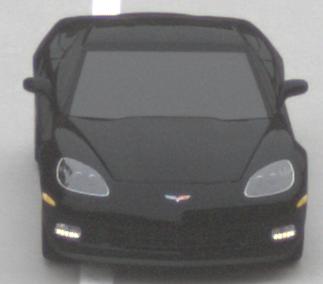
Make: Chevrolet
Model: Corvette Coupé
Detailed model: Corvette (C6) Coupé
Model produced from: 2005/02
Model produced until: 2008/03
Doors: 3
Color: black
Road condition: dry road
Daytime: midday
Contrast: low contrast